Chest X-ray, PA view. Patient: 59 years old, sex M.
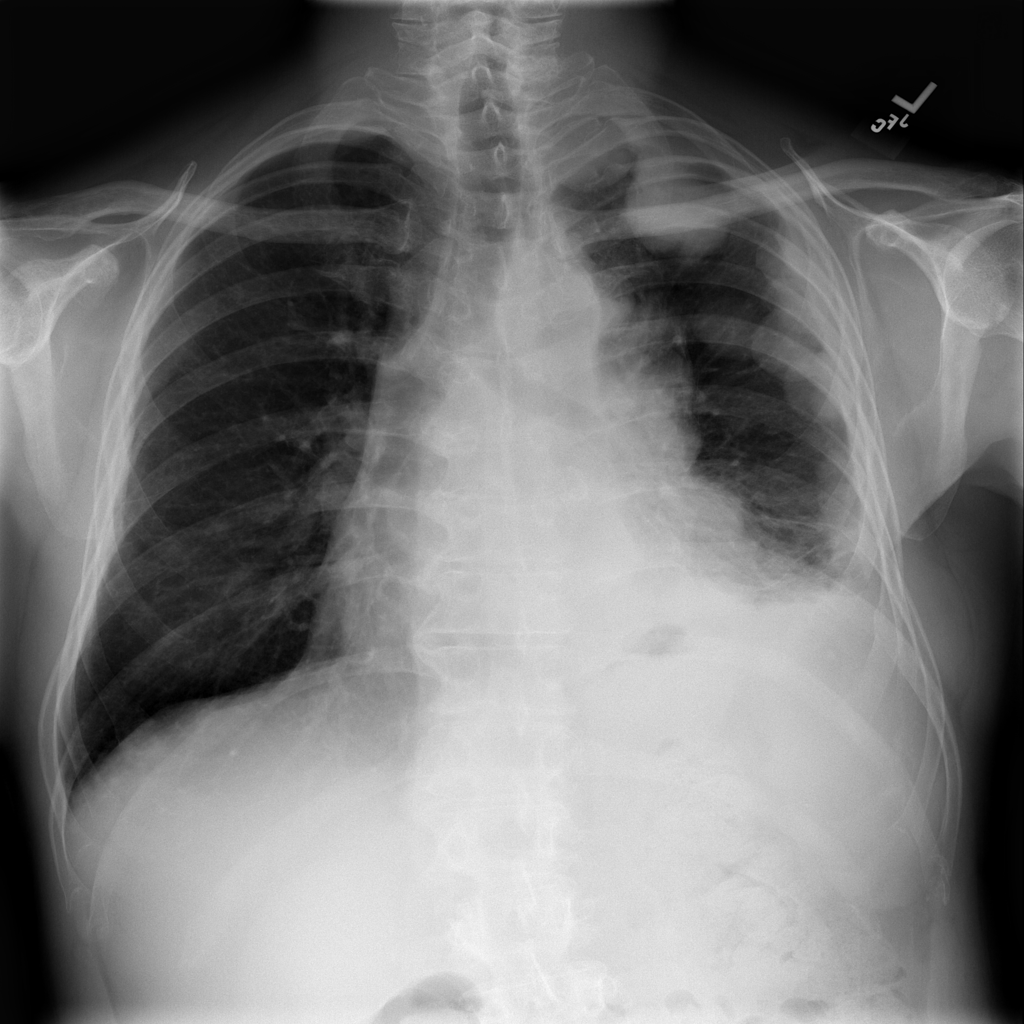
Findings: Mass